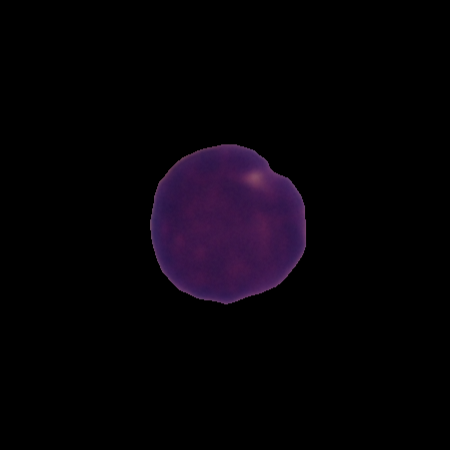
Label: healthy